Question: Belove is My search Query which works fine if I want any one of the passed value search , but what if i want exact match for particular value ?
I can use 'AND' operator but that will increase number of lines ,for example how can i write query if I want 'particular location' match ,pls can any one help me out with better search query

'''
$sql = "SELECT * ";
$sql .= "FROM js_projects WHERE ";
$sql .= "jsp_title LIKE '%" . $valToSearch . "%' ";
$sql .= "OR jsp_nature LIKE '%" . $nature . "%' ";
$sql .= "OR jsp_etype LIKE '%" . $etype . "%' ";
$sql .= "OR jsp_location LIKE '%" . $location . "%' ";
$sql .= "OR jsp_date LIKE '%" . $jobdate . "%' ";
'''
Suppose I have value for
1. valtosearch,location,jobdate,etype and I want exact match for all this values ,
2. or I can have any two of these values and I want exact match for them ,
3. or I can have any one of these values and I want exact match for that .
So how can I write query for all these possiblities?
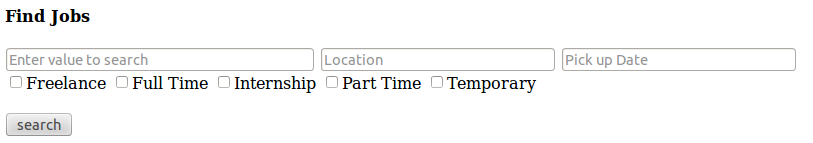
Answer: Try like this. This will work fine
'''
$condition=($location!=''?" AND jsp_location LIKE '%".$location."%":"");
$condition.=($jobdate!=''?" AND jsp_date LIKE '%".$jobDate."%":"");
$sql = "SELECT * FROM js_projects WHERE jsp_title LIKE '%".$valueToSearch."%' ".$condition;
'''